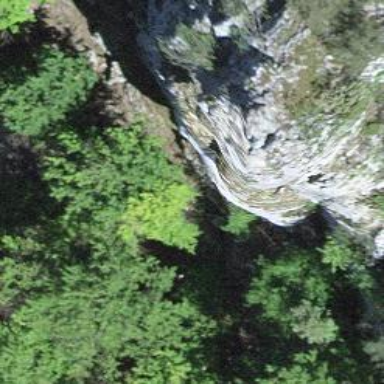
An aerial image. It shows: Natural cliff.